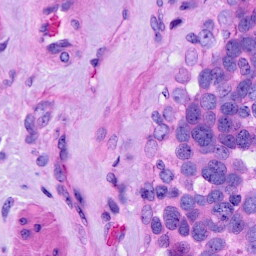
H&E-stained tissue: Ovarian